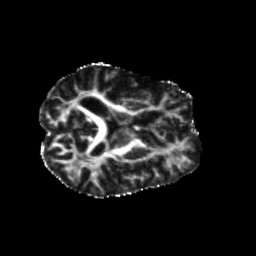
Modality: FA
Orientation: axial
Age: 46
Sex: male
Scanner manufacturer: siemens
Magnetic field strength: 3 T
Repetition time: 5.25 s
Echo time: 0.08 s